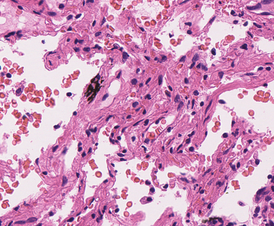
Tumor epithelial tissue: no
Tumor-associated stroma tissue: no
Normal tissue: yes